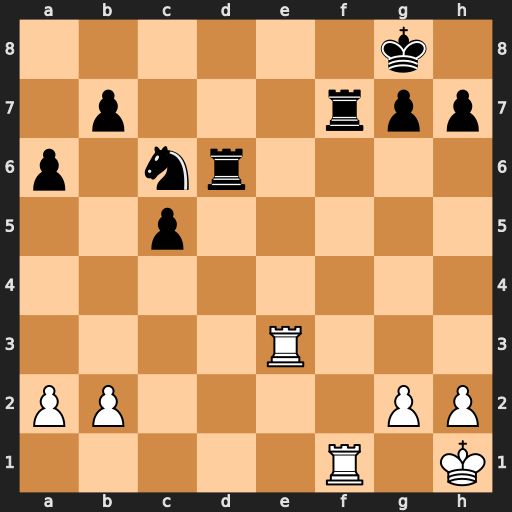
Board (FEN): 6k1/1p3rpp/p1nr4/2p5/8/4R3/PP4PP/5R1K
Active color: w
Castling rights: -
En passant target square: -
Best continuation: Re8+ Rf8 Rfxf8#